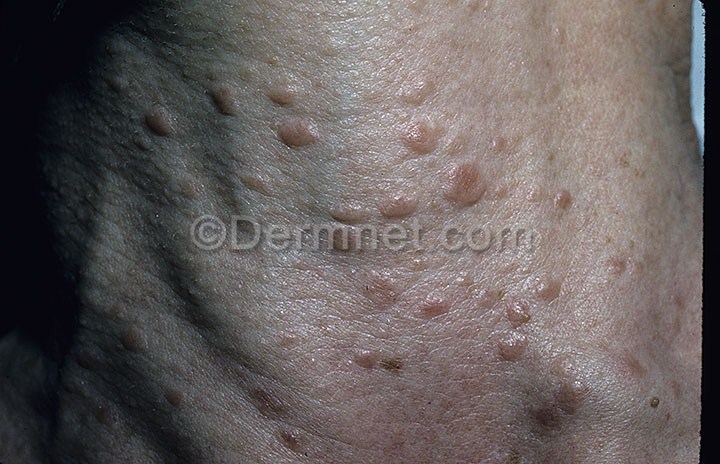
Disease: Seborrheic Keratoses and other Benign Tumors